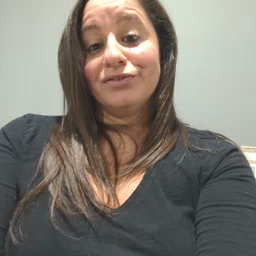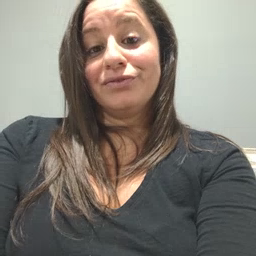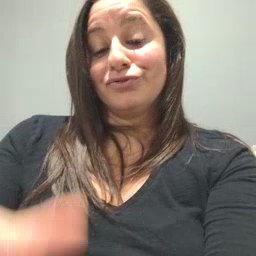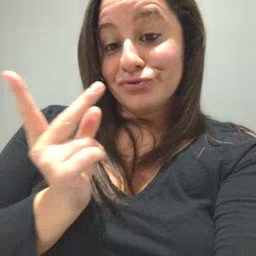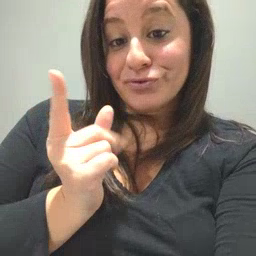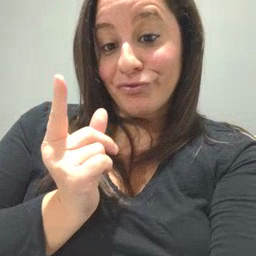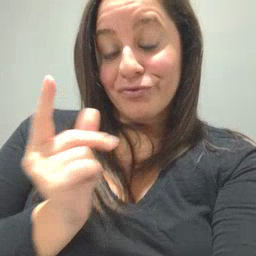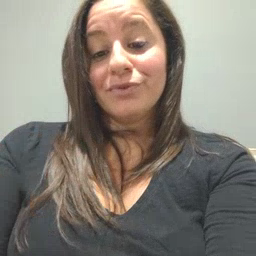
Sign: dog